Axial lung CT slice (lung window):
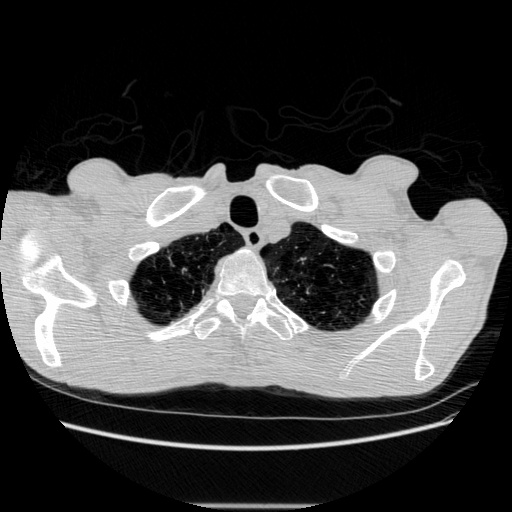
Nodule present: no